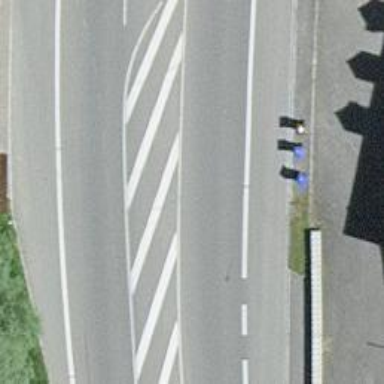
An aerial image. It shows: Primary road with asphalt surface.